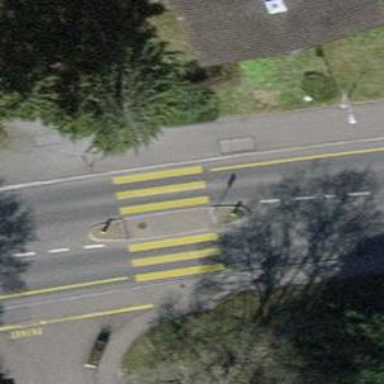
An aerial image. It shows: Footway crossing with marked asphalt surface.